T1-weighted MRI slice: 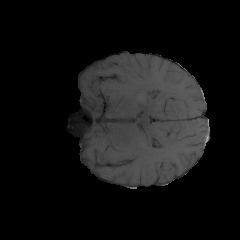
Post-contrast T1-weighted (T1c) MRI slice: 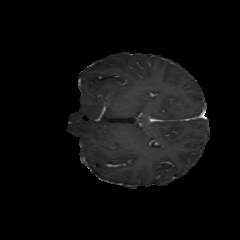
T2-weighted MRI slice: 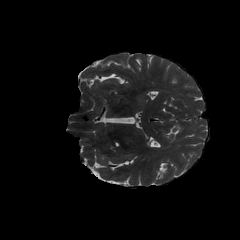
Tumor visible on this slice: yes